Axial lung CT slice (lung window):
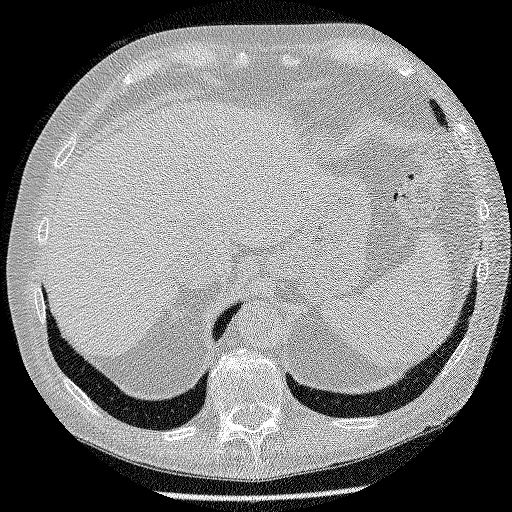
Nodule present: no